Question: I created a small popup window in android app for login form shown in the below image. It has some black shades(mentioned in red line) how to remove this, also how to bring arrow shaped symbol in the popup layout(i.e- some customised designs)

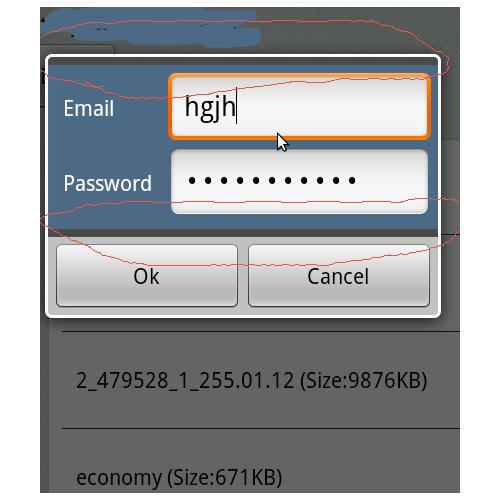
Answer: you can set the background to null by 'setBackgroundDrawable(null);' by which the new popup window will be transparent